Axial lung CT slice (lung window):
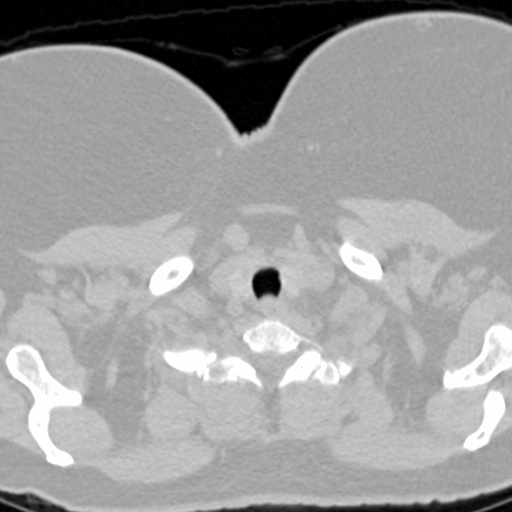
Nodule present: no